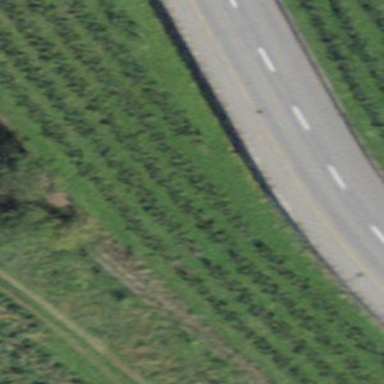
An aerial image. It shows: Vineyard growing grapes.